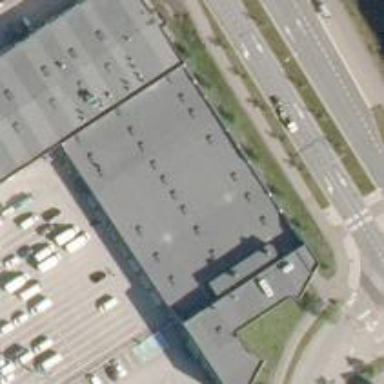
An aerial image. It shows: Car rental facility.